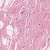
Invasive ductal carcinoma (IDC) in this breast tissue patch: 0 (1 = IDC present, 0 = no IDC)